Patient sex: M
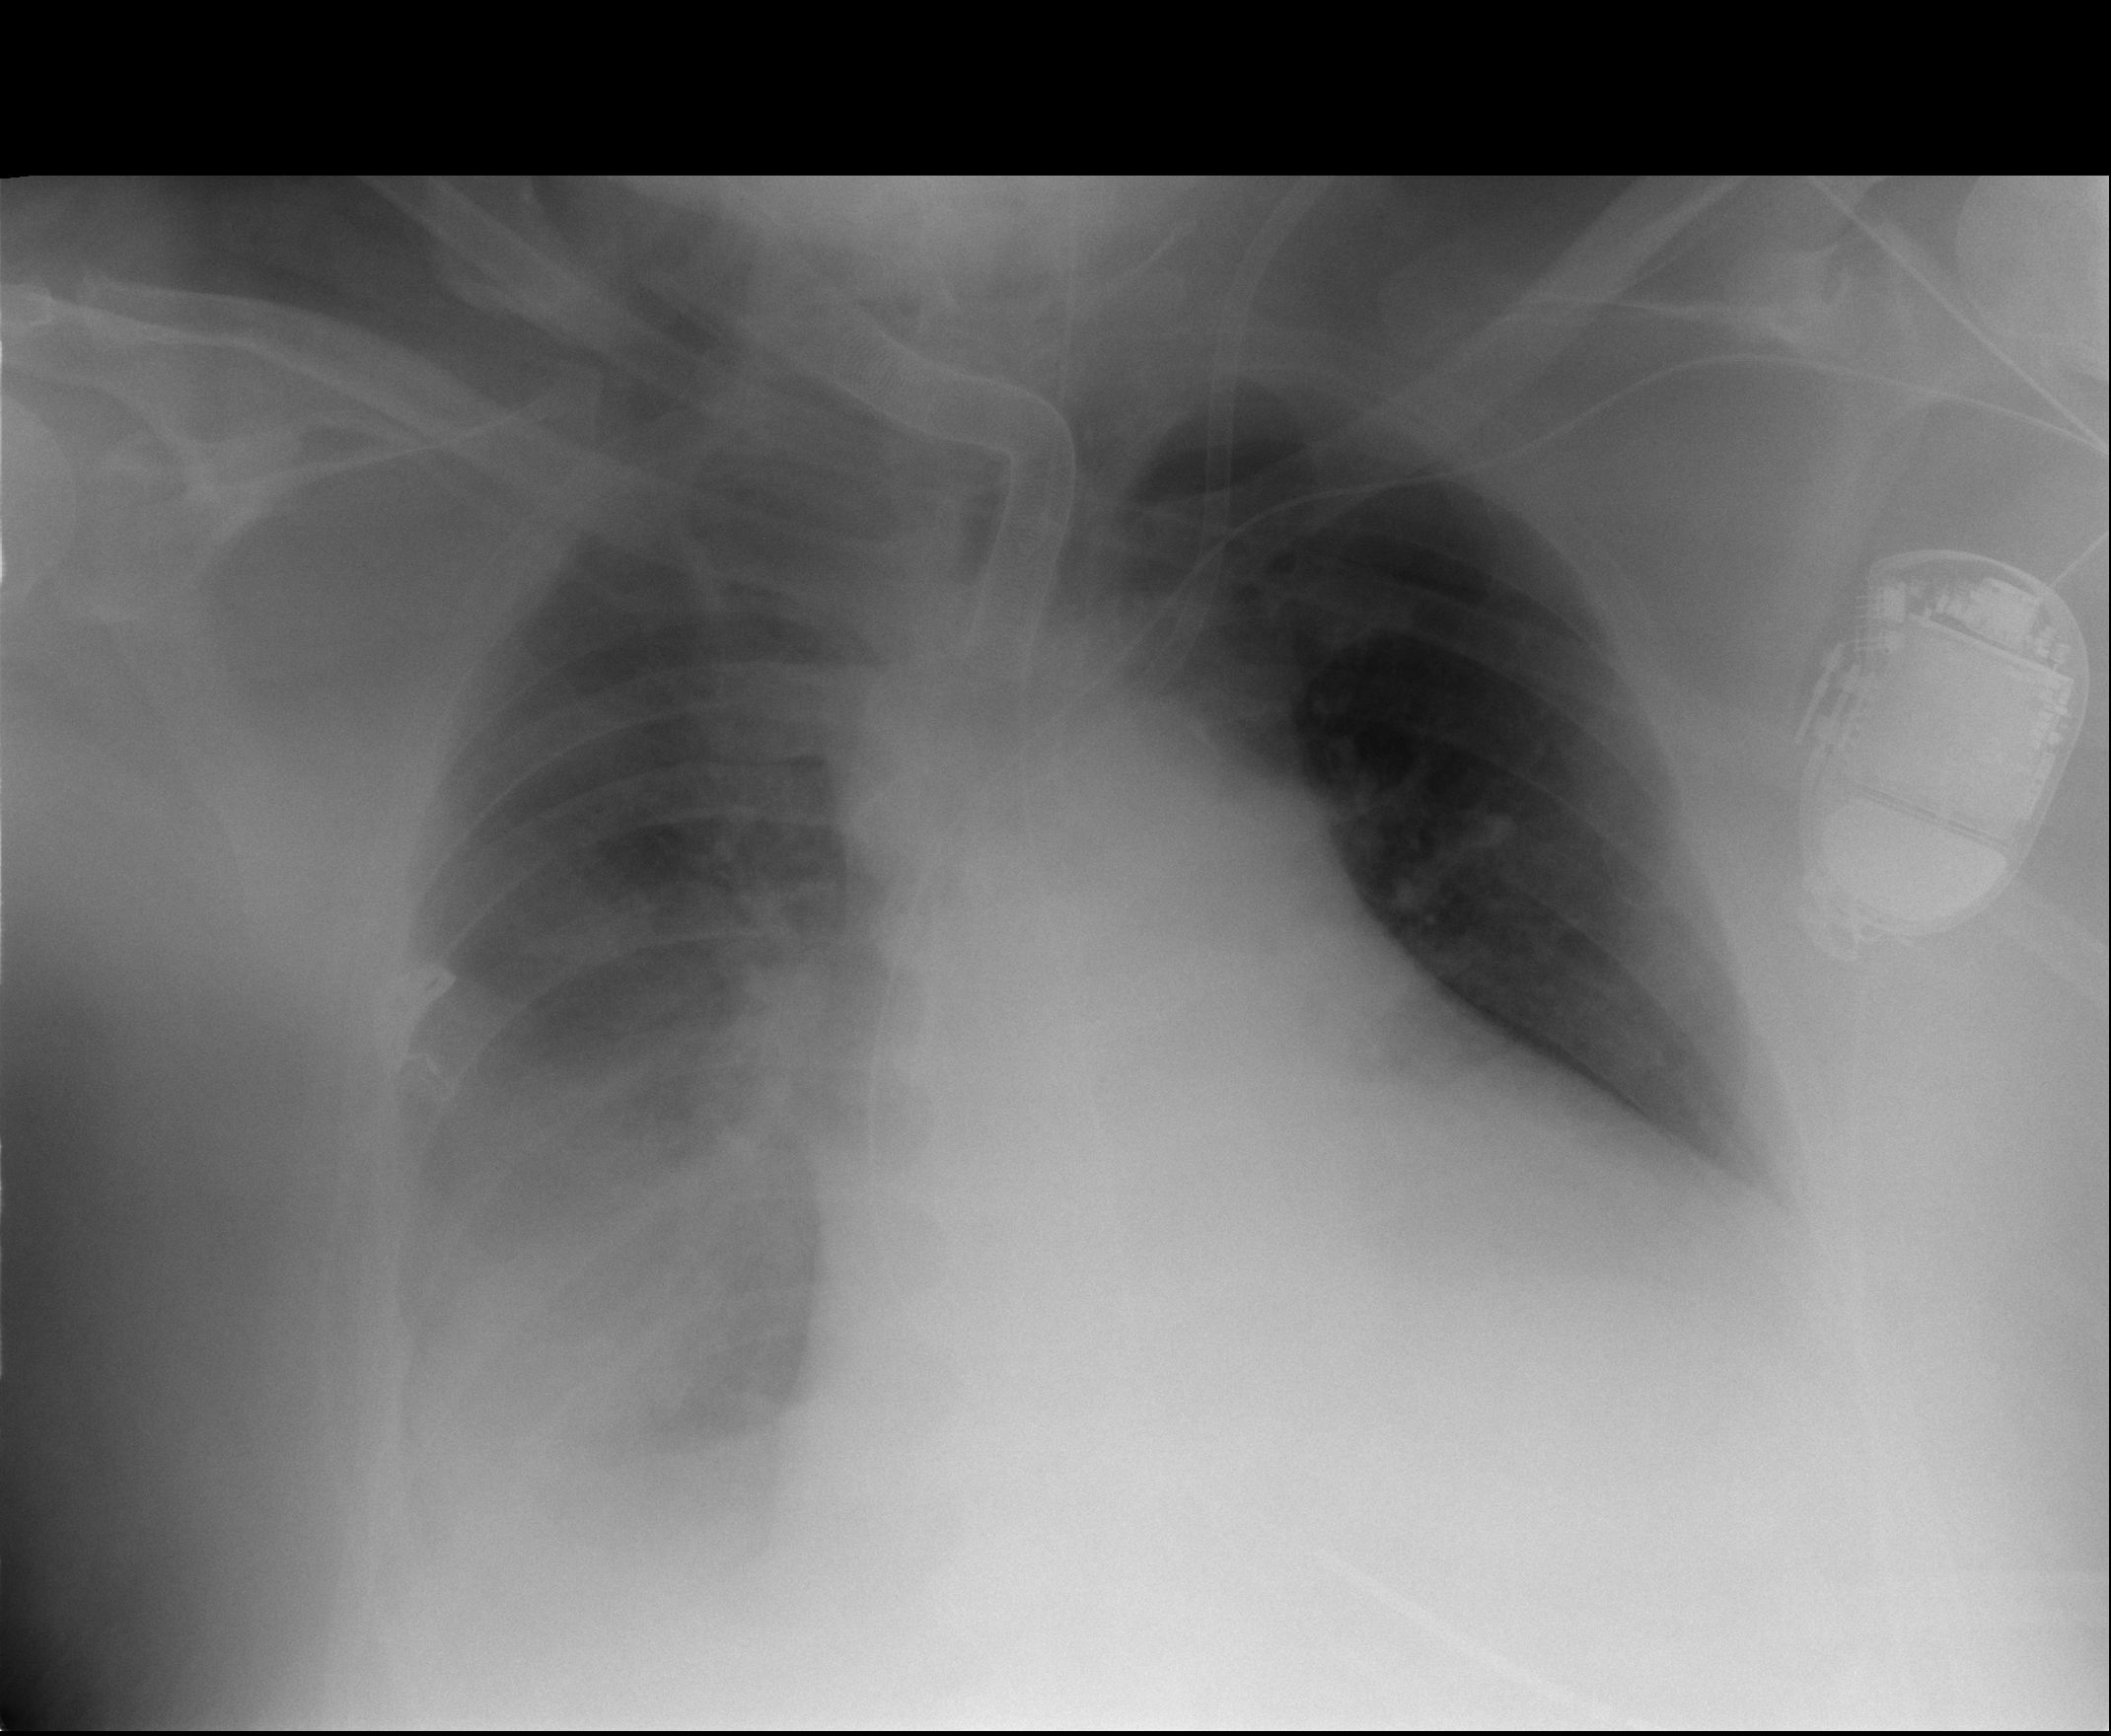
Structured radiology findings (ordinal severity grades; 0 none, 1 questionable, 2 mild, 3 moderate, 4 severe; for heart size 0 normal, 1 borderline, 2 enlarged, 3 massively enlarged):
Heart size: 2
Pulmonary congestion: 2
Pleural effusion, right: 3
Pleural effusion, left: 1
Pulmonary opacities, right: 0
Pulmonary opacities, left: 0
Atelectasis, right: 2
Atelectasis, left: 0